Question: I am having this problem with Vertical bar chart using nvd3 where the chart which I add to the svg is not taking the entire area of svg, hence not a aligning properly.
the picture below you can see that in the box 5 the chart is taking only the right most area and not taking up the entire box.
Can someone help on how i can fix this? I have been on this for hours and have not found anything useful online.
TIA

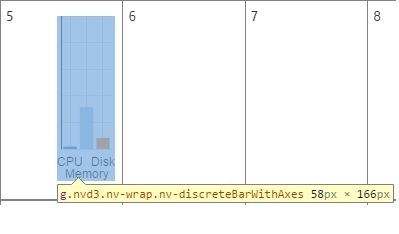
Answer: After trying a lot of hacks, I figured out the reason the chart was not aligning in svg properly was because of hard coded values for margin of the chart in the nv.d3.js library itself.

Changing the margin values in line 3208 helped me fit the chart properly.